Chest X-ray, PA view. Patient: 55 years old, sex F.
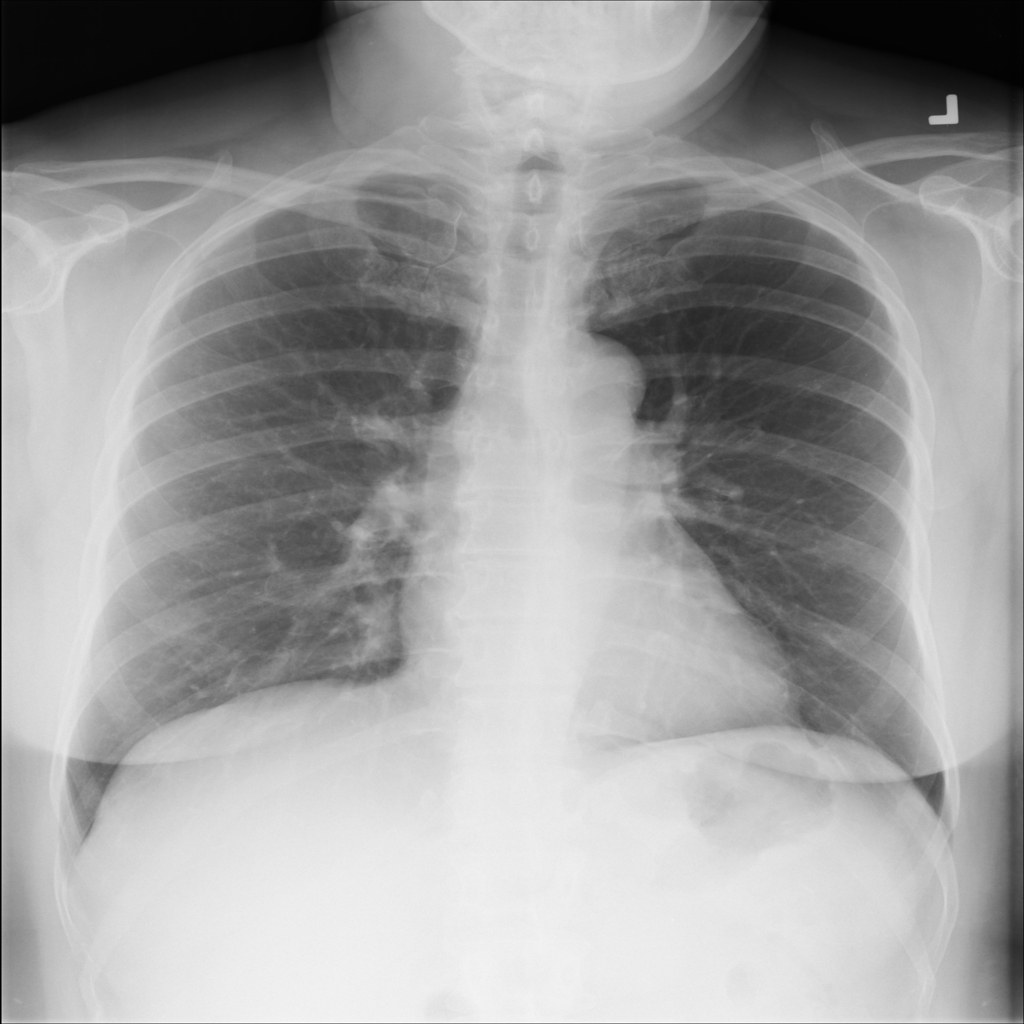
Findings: No Finding